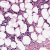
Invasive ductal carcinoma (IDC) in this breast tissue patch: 1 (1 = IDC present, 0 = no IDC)